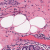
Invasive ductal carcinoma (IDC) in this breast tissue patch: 0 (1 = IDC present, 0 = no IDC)